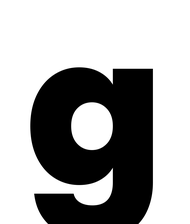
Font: Poppins-ExtraBold